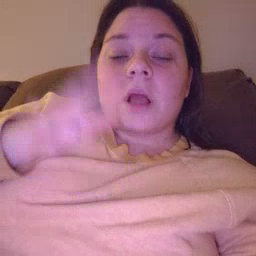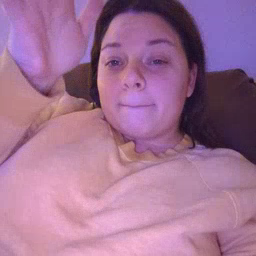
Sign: grandpa